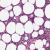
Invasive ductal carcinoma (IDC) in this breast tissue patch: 0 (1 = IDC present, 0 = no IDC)